Question: I try to write neural network for pattern recognition with hopfield. I use instructions in <URL> book , but I don't use his .dll files and write all classes myself.
Jeff Heaton in his book said that for train neural network with hopfield, we should receive input pattern(in matrix form) and then do this 3 steps :
1-Convert binary input to bipolar ( 0 -> (-1) , 1 ->1)
2-Convert input matrix to row matrix(save as M2) , then transpose it(save as M1) , and after them multiply (M3=M1*M2)
3-Add to weight matrix(WeightMatrix+=M3)
My question is about step 2 !
When I convert my 8X8 matrix to row matrix with below code :
'''
int count = 0;
int[] RowMatrix = new int[64];
for(int j=0; j<8;j++)
for (int i = 0; i < 8; i++)
{
RowMatrix[count] = PatternBipolar[i, j];
count++;
}
'''
(PatternBipolar is input pattern that converted to bipolar)
We have 1X64 matrix , and when transpose it we have column matrix 64X1. So if we multiply them(ColumnMatrix * RowMatrix as book says) we have 64X64 matrix!!
But our weight matrix is 8X8(Because we have only 64 neurons not 64*64=4096!!! neurons).
so I confused and need help.pleas help me for this problem and about this matrixs.<URL>
I receive input matrix with below form, and use windows form :

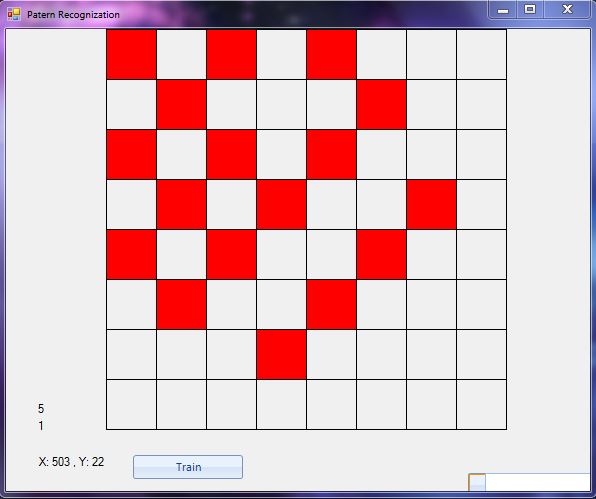
Answer: Finally I find my answer!
In Hopfield network when we use n neuron in our network, we need to nXn weight matrix. We just need to multiply row matrix comes from input, into it's inverse. Then in weight matrix we have relationship between each matrix and others.